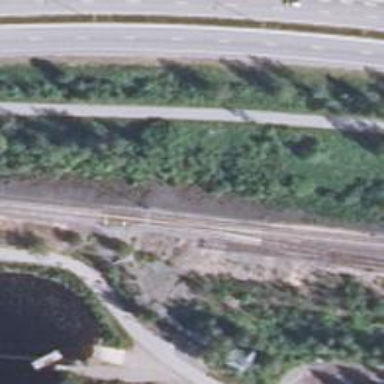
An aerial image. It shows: Rail yard with embankment.